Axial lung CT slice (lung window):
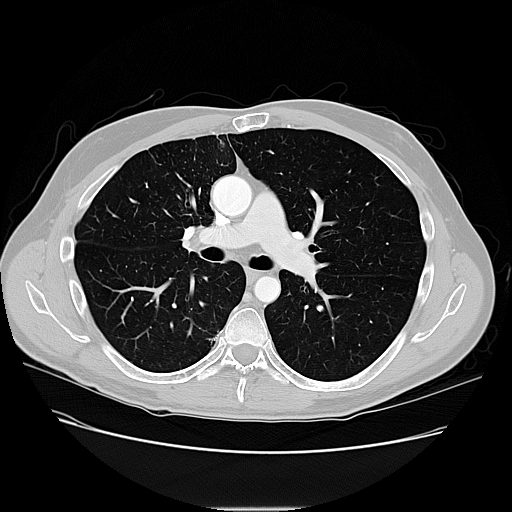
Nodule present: no